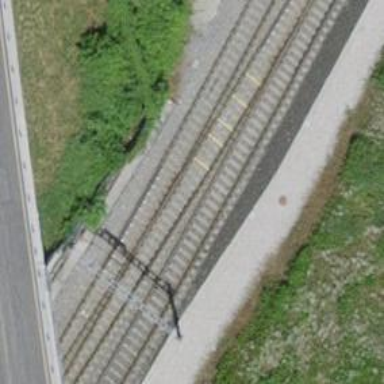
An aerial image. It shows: Single-track railway with electrified contact lines.